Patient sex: M
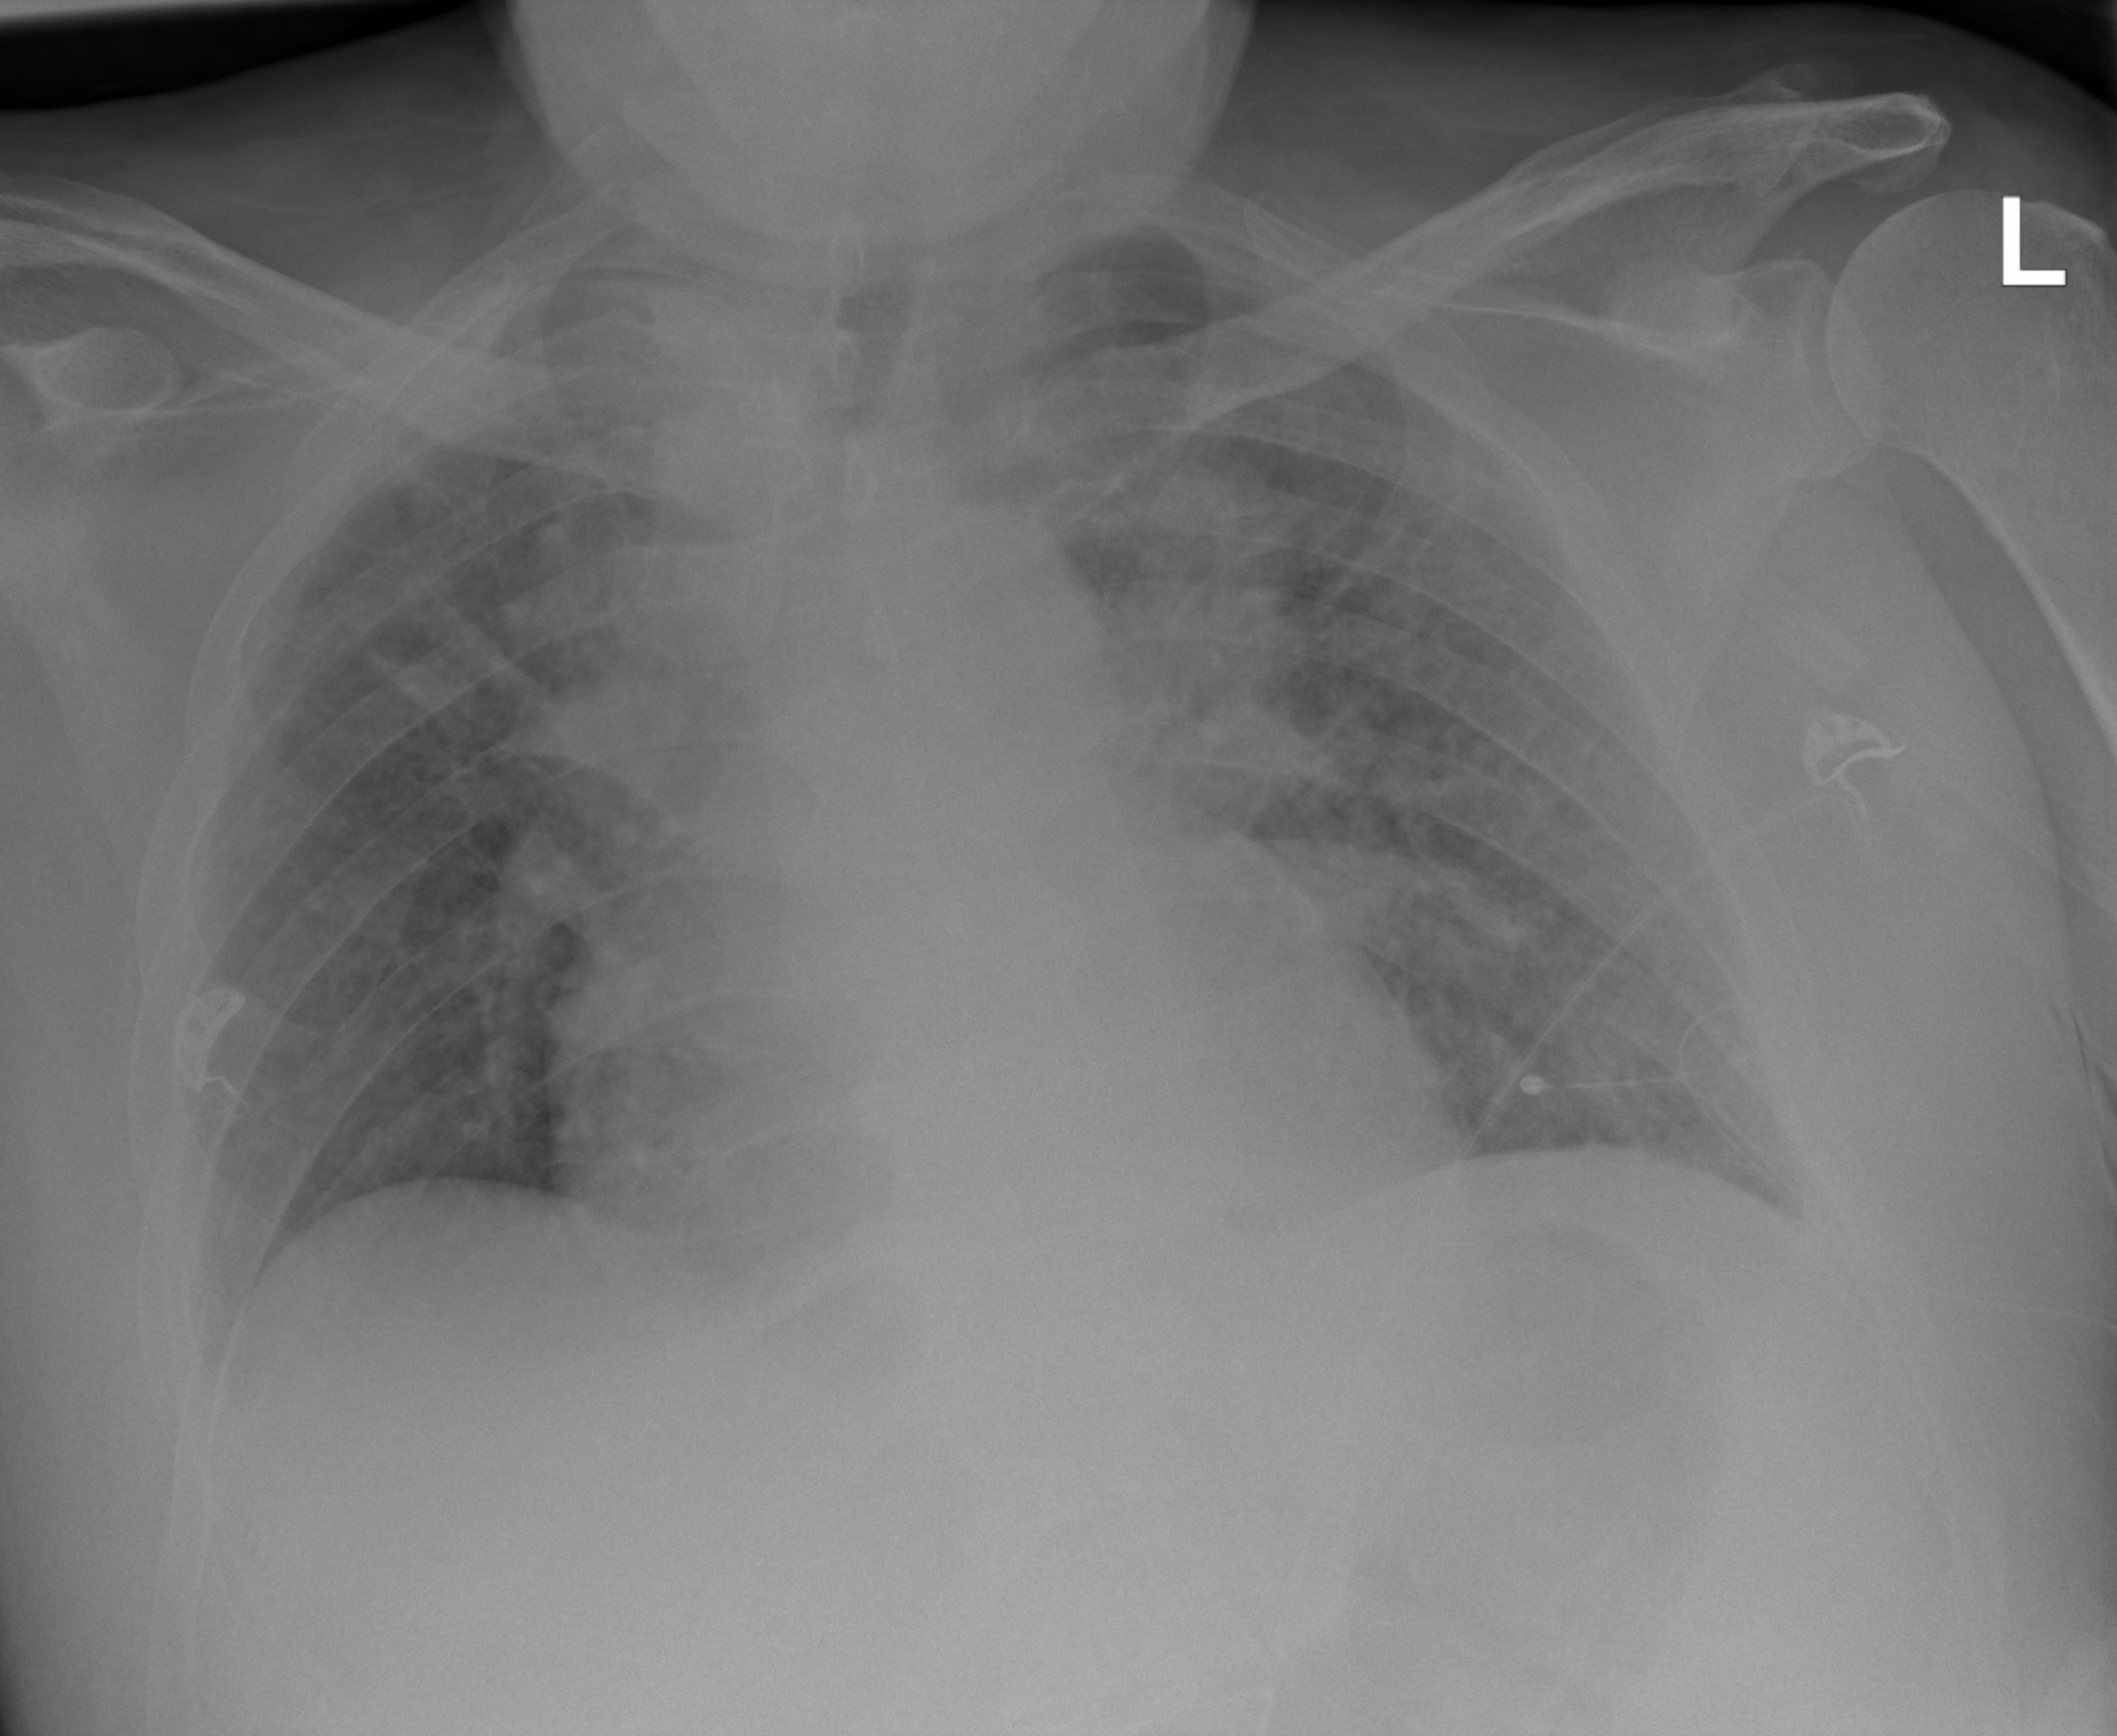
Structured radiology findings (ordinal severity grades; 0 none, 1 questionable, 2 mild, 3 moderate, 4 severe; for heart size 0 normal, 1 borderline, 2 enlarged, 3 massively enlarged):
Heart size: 3
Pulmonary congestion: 2
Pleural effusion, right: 0
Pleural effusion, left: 1
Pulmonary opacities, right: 2
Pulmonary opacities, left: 2
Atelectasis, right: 0
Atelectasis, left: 0